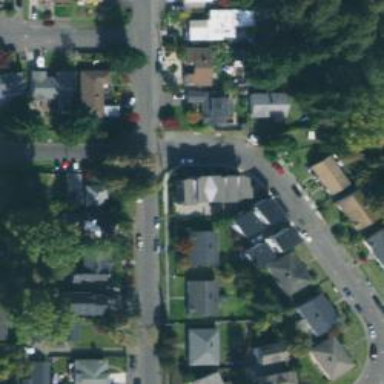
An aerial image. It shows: Residential road with sidewalk on the left side.